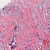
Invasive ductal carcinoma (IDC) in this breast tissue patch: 1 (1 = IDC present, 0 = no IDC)